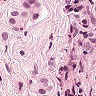
Metastatic tissue present: yes